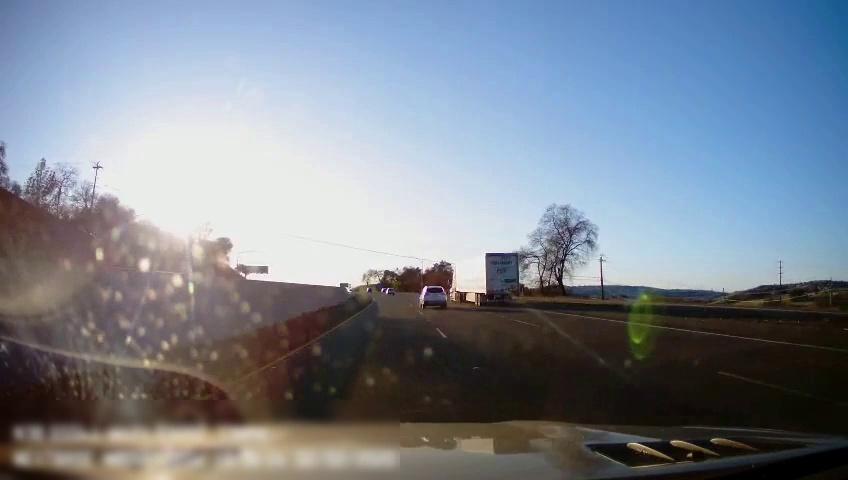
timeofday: Day
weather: Sunny
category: Drivable Space
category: Vehicles | SUV
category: Vehicles | Other LV
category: Lanes | Current Lane
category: Lanes | Current Lane
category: Lanes | Alternate Lane
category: Lanes | Alternate Lane